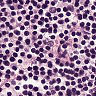
Metastatic tissue present: no